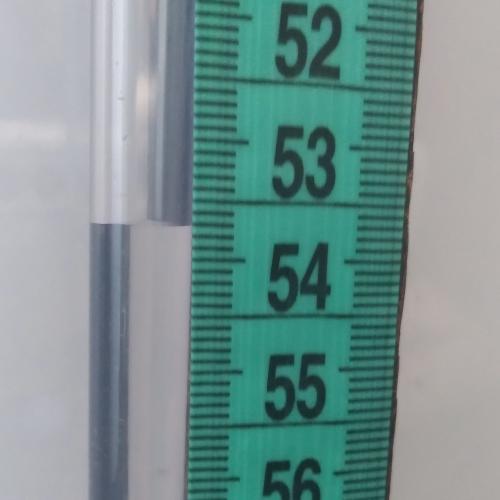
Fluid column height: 53.7 cm